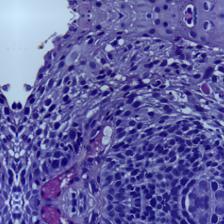
Diagnosis: OSCC